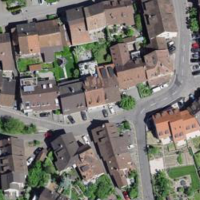
EUNIS habitat code: 54
Species observed at this site:
Cymbalaria muralis